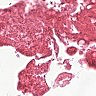
Metastatic tissue present: no